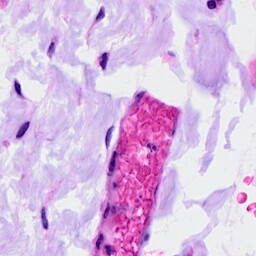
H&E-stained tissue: Ovarian